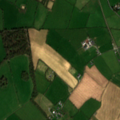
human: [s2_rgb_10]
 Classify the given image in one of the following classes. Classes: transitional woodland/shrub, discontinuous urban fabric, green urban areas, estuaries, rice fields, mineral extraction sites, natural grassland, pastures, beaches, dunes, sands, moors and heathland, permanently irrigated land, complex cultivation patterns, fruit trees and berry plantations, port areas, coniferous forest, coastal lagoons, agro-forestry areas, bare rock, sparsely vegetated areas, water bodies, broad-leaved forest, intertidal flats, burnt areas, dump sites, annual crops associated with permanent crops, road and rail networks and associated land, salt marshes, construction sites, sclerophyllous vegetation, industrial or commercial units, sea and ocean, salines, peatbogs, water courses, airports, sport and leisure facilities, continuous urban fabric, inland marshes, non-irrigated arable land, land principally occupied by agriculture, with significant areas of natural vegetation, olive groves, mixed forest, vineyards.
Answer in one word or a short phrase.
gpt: pastures